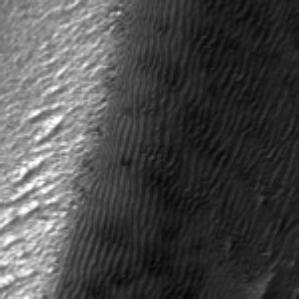
Label: frost